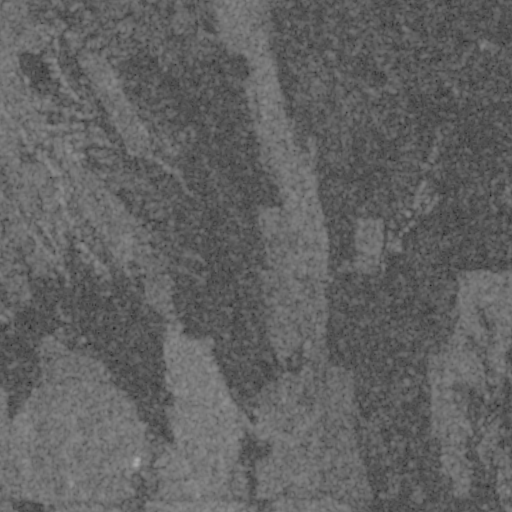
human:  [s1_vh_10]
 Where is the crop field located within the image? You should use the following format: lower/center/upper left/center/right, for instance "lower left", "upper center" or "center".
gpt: The crop field is located in the lower of the image.
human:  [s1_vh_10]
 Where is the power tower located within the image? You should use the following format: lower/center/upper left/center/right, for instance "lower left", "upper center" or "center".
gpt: The power tower is located in the lower of the image.
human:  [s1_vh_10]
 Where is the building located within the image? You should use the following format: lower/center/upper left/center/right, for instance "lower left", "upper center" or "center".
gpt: The building is located in the lower right of the image.
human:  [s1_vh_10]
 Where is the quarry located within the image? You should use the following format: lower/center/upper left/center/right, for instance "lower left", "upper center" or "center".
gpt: There is no quarry in the image.

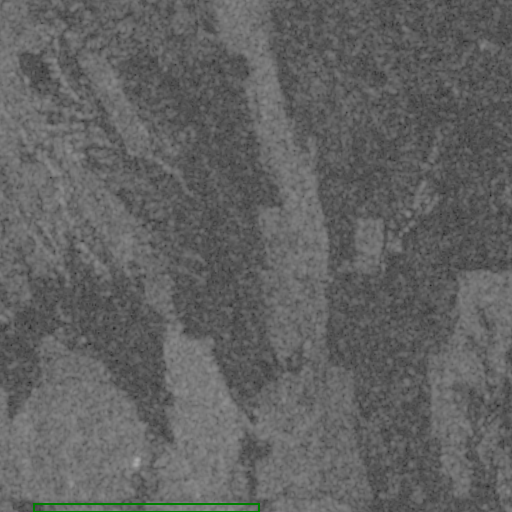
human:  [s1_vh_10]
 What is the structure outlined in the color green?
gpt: The structure outlined in green is a crop field.
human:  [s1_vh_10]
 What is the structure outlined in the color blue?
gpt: There is no blue outline.